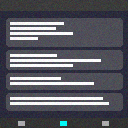
Screen state: on